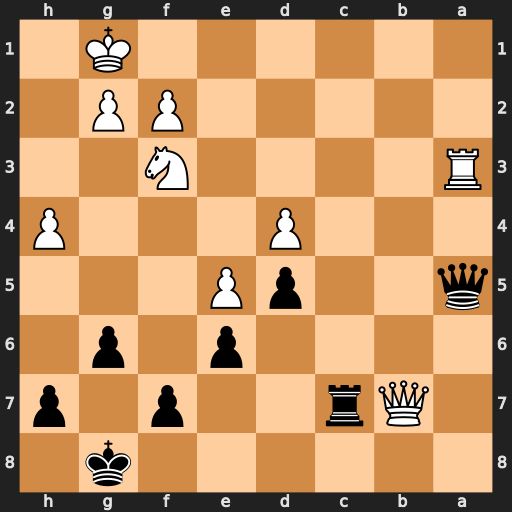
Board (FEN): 6k1/1Qr2p1p/4p1p1/q2pP3/3P3P/R4N2/5PP1/6K1
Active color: b
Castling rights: -
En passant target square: -
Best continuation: Rc1+ Kh2 Qxa3 Ng5 Qf8